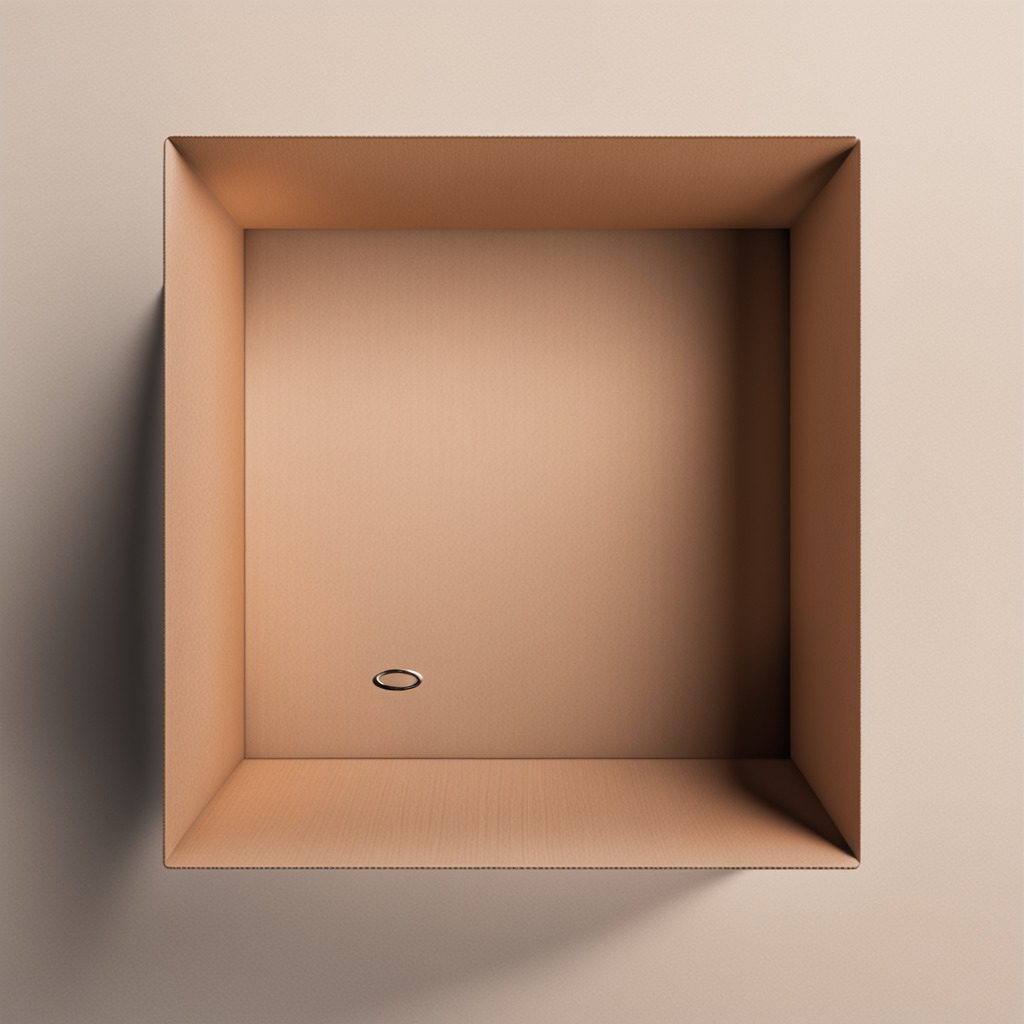
A rubber O-ring lying on a clean dry cardboard box surface in an outdoor workshop during daytime bright natural light soft shadows slightly creased but